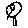
Label: flower